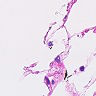
Metastatic tissue present: no